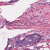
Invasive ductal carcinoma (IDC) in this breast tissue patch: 1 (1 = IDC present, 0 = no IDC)